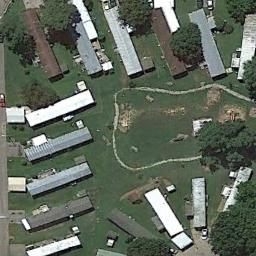
Label: residential